Interaction volume radius: 10 \u00c5
Interaction volume height: 25 \u00c5
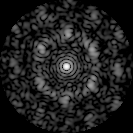
Disorder parameter: 0.6892